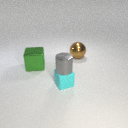
small cyan rubber cube below small gray metal cylinder